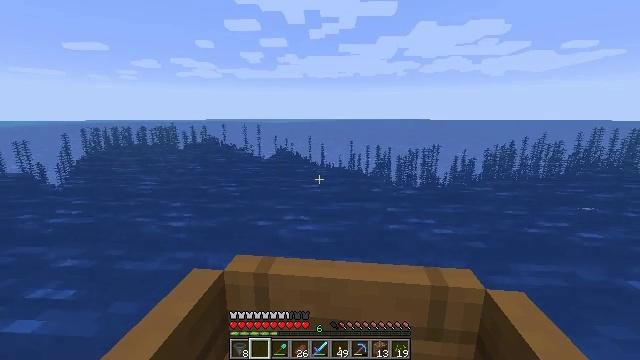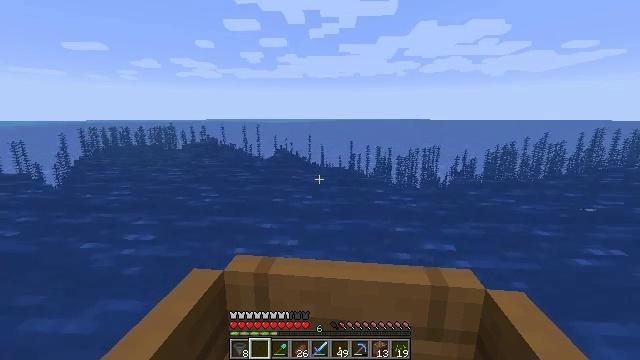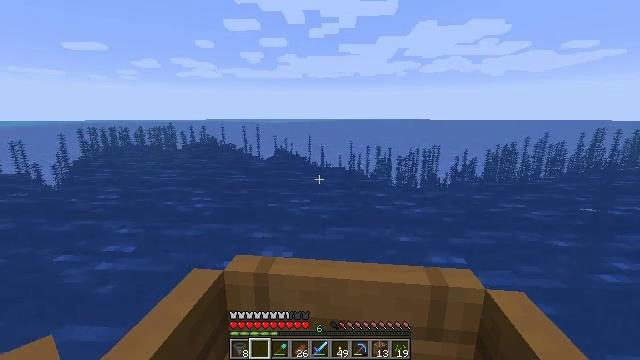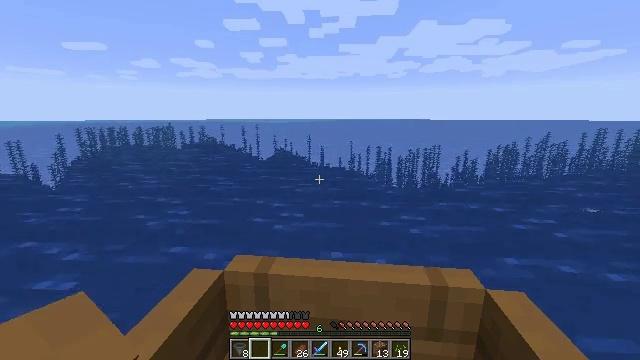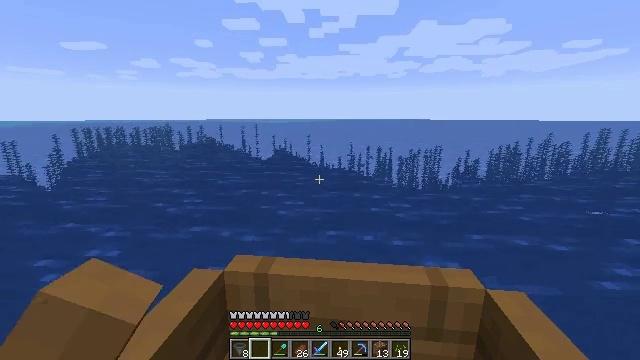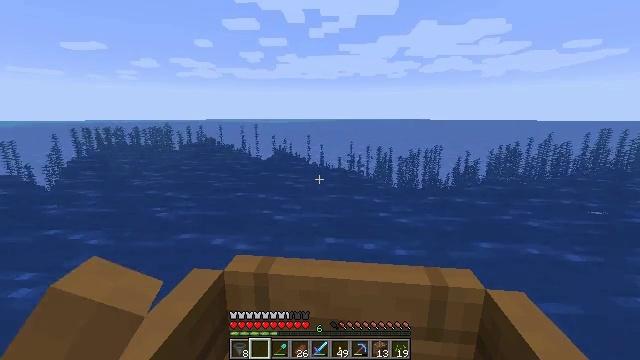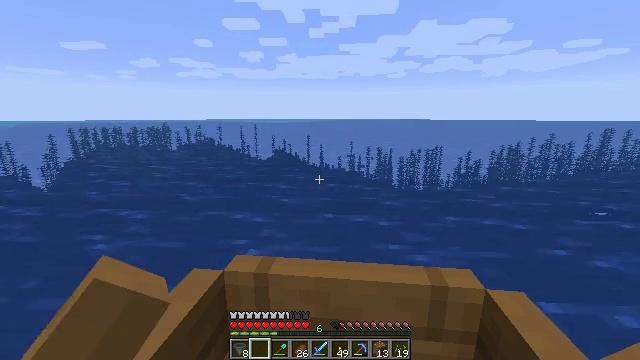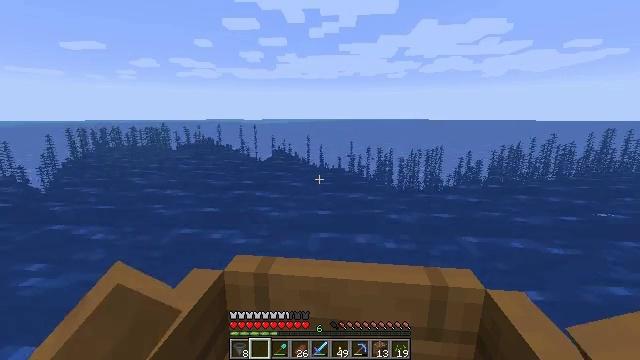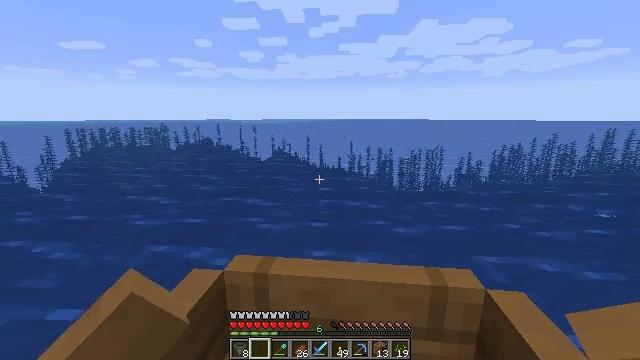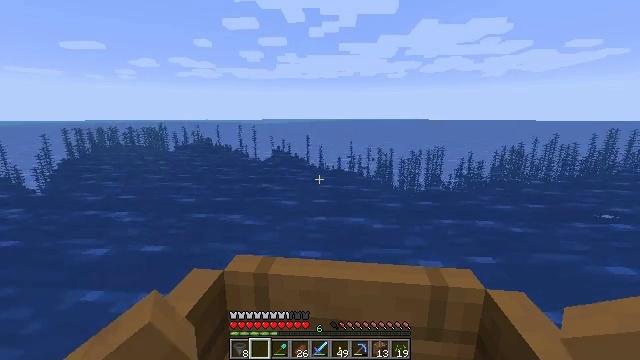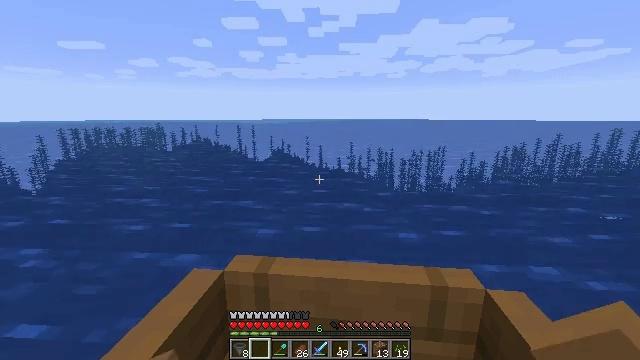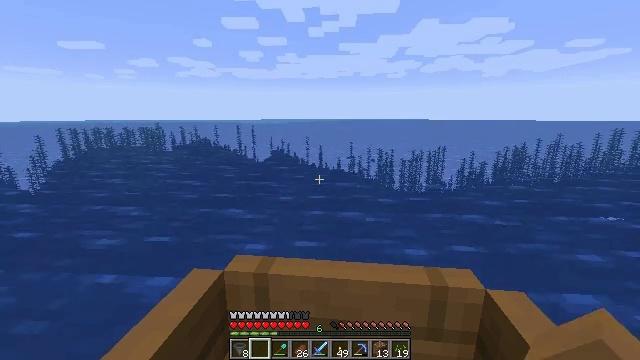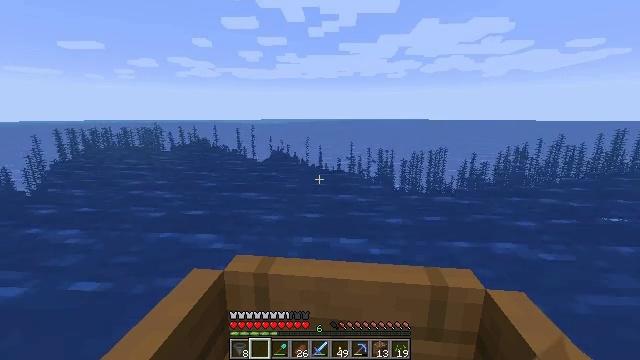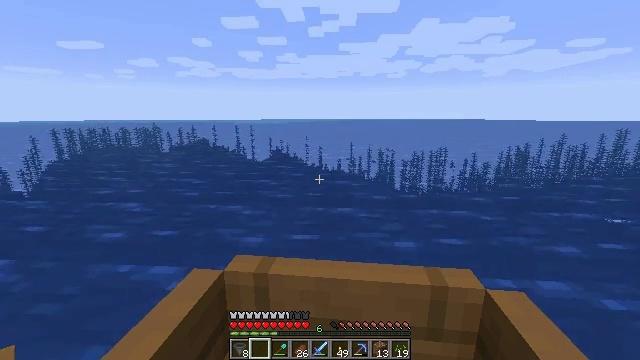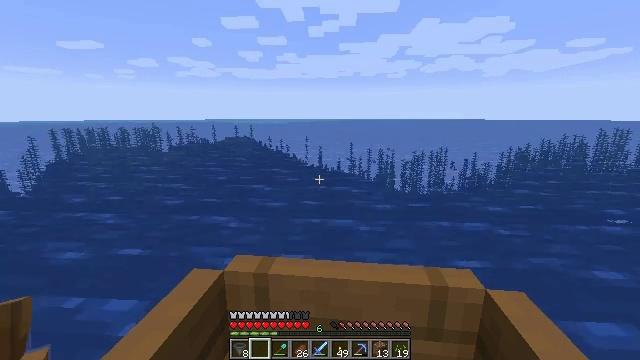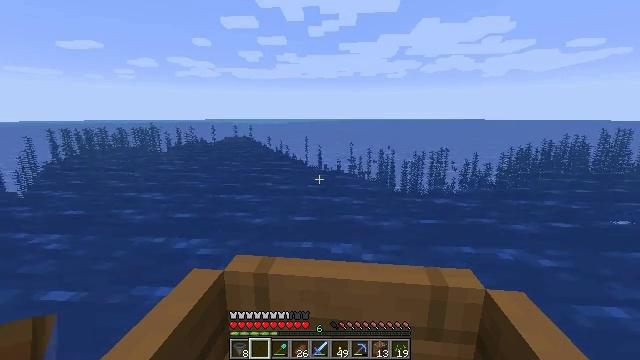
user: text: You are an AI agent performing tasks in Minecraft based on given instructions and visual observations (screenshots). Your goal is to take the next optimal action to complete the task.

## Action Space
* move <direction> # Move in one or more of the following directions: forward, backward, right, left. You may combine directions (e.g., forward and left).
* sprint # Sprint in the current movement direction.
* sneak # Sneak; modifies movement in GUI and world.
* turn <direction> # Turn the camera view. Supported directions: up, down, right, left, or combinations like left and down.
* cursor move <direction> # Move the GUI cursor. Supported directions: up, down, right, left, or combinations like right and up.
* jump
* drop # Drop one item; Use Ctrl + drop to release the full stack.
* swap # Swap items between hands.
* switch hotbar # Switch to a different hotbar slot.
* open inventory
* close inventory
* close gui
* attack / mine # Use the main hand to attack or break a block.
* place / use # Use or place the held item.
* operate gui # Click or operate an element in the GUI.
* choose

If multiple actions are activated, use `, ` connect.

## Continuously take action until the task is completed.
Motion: motion action
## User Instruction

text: Break the cactus block.
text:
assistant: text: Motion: move forward
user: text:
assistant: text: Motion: move forward
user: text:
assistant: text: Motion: move forward
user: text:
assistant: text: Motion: move forward
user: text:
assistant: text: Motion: move forward
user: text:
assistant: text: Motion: move forward
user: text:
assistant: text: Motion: move forward
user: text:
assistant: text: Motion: move forward
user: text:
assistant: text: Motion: move forward
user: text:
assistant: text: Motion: move forward
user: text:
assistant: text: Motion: move forward
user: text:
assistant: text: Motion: move forward
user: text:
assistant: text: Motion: move forward
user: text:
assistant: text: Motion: move forward
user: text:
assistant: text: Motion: move forward
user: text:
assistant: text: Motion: move forward
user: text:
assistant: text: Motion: move forward
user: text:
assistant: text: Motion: move forward
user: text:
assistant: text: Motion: move forward
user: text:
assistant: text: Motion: move forward
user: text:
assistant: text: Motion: move forward
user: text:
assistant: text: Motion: move forward
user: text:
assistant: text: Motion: move forward
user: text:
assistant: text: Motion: move forward
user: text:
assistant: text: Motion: move forward
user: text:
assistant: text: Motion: move forward
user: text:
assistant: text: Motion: move forward
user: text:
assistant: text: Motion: move forward
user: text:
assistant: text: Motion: move forward
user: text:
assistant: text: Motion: move forward